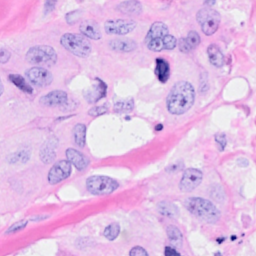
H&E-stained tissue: Breast